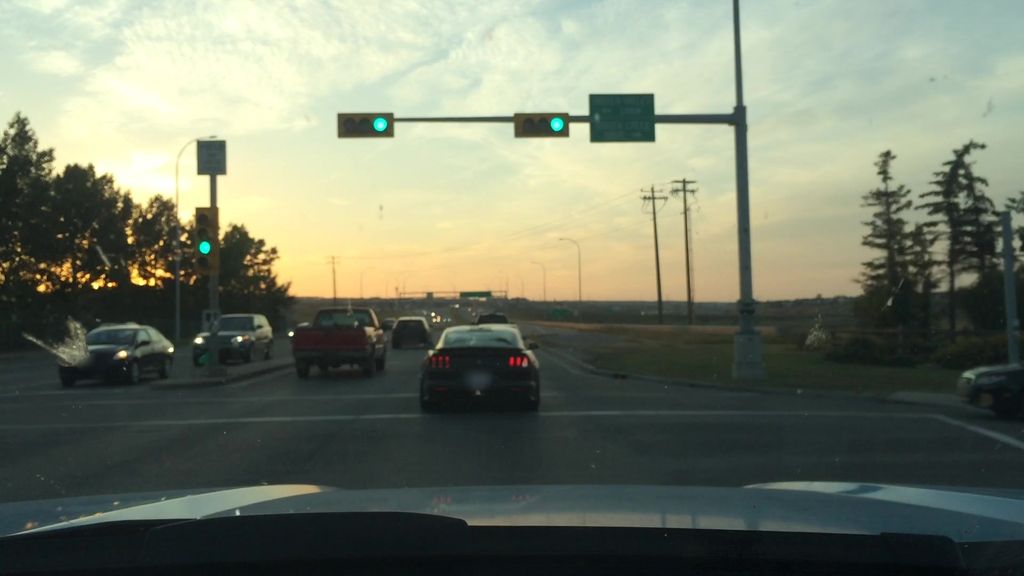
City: calgary